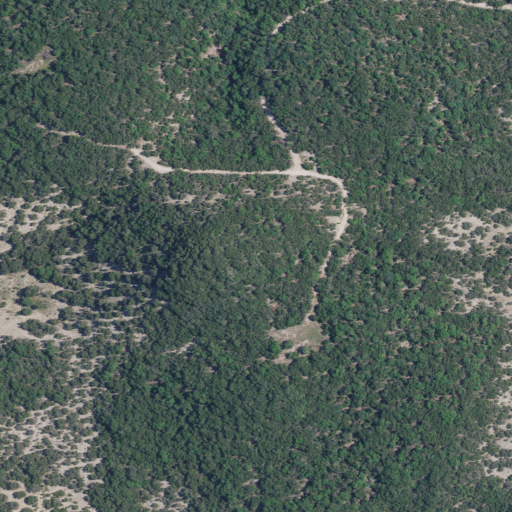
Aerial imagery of mountain in Texas named Saddleback Mountain containing evergreen forest and shrub